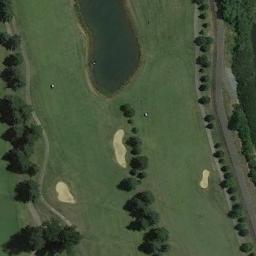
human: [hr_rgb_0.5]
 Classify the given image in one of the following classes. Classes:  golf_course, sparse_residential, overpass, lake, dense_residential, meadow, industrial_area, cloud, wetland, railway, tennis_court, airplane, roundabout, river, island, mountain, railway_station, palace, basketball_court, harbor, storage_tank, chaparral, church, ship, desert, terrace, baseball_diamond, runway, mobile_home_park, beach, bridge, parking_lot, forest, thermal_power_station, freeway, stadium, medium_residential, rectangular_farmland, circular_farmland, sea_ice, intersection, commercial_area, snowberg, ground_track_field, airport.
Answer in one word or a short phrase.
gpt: golf_course